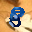
Label: 8